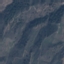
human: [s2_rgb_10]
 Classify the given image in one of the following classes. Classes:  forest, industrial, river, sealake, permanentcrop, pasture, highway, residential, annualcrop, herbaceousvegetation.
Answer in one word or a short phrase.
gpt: HerbaceousVegetation